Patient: sex F, age 63
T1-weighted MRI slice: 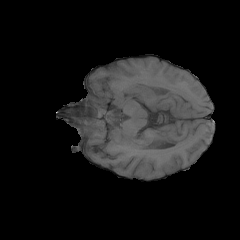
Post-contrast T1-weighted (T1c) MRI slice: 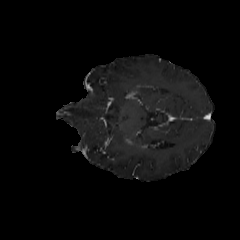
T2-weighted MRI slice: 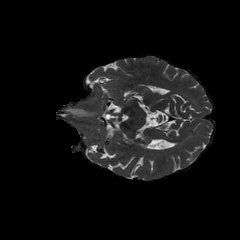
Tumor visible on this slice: yes
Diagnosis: Glioblastoma, IDH-wildtype
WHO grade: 4